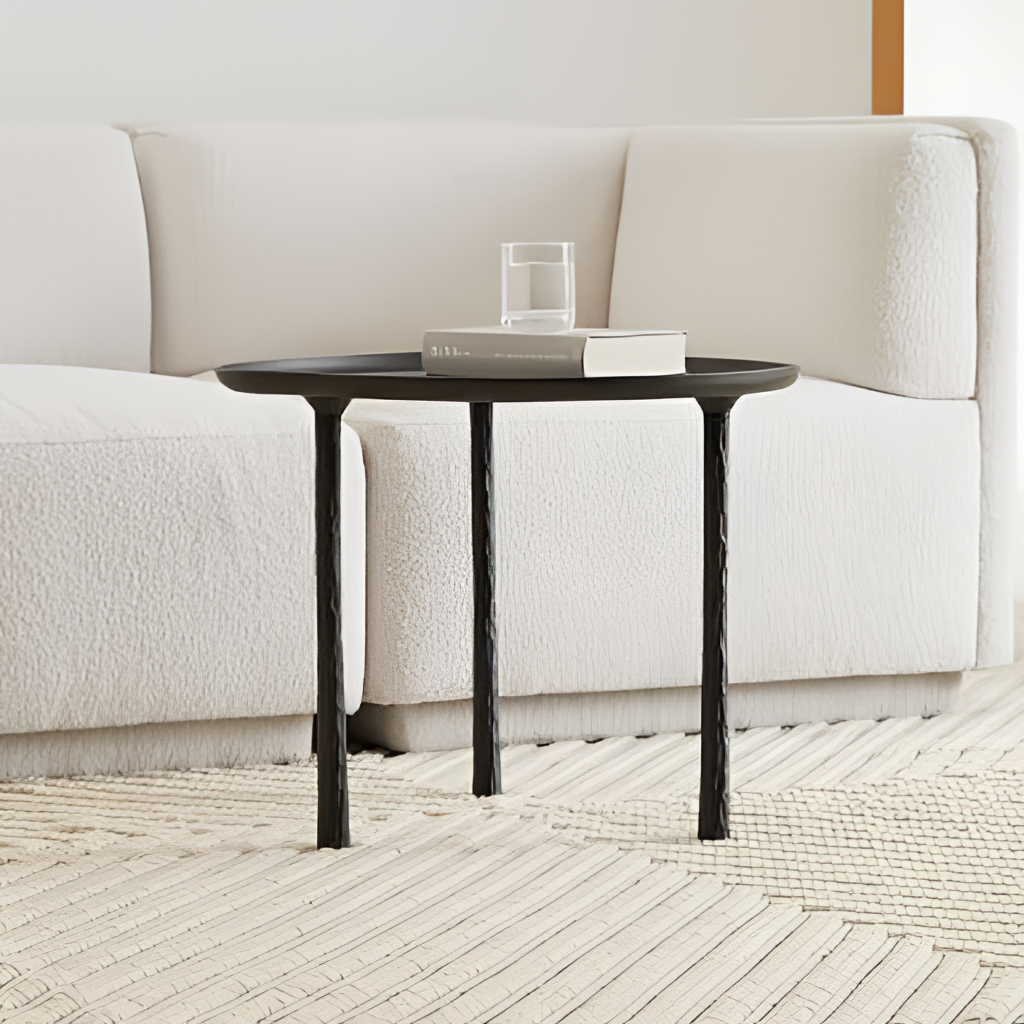
metal coffee table, living room, minimalist, white paint wallpaper, with solid pattern, wood flooring, with plank pattern